Question: I am using Jquery JTable.
I have trouble with the pagination.
The numbers on the selects "Go to Page" and "Row Count" are not correctly displayed.
<URL>

How can I fix it?
Thanks,Nk
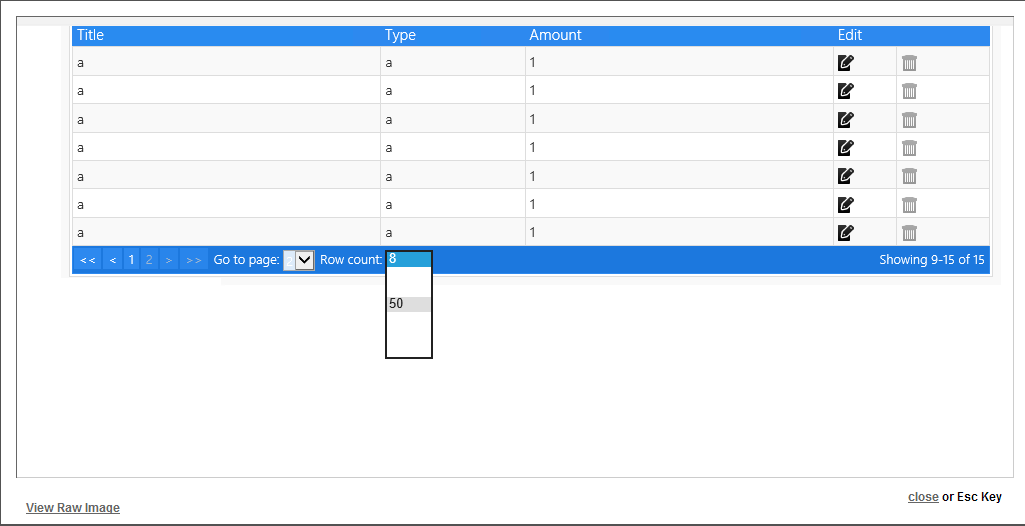
Answer: If you are using bootstrap css, add:
'''
<style>
select {
color:black !important;
}
</style>
'''